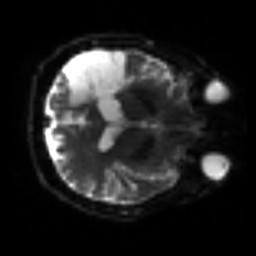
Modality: sbref
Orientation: axial
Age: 55
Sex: male
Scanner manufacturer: siemens
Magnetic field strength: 3 T
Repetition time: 3.2 s
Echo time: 0.081 s